Question: I have two pair of arrays. In each pair one array contains the index values referring to another result array while 2nd array contains the score. These are sorted, so that for example in pair one, i can select the 3 best high scores from Array-2 and they will correspond to indexes no 3,7 and 4 respectively.
Now the idea is to combine such pairs e.g Pair-1 and Pair-2, sort them and then select 3 best values.
Like if you see the picture below, in the sorted value array in result the first two highest values correspond to index number 1&6 in array from Pair-2 while 3rd value correspond to index 3 of array from Pair-1.

It would be nice if you could give me some idea about how can i keep track of index numbers of respective arrays in the sorted result. I know how to sort them but really don't know how to go about keeping track of these individual arrays.
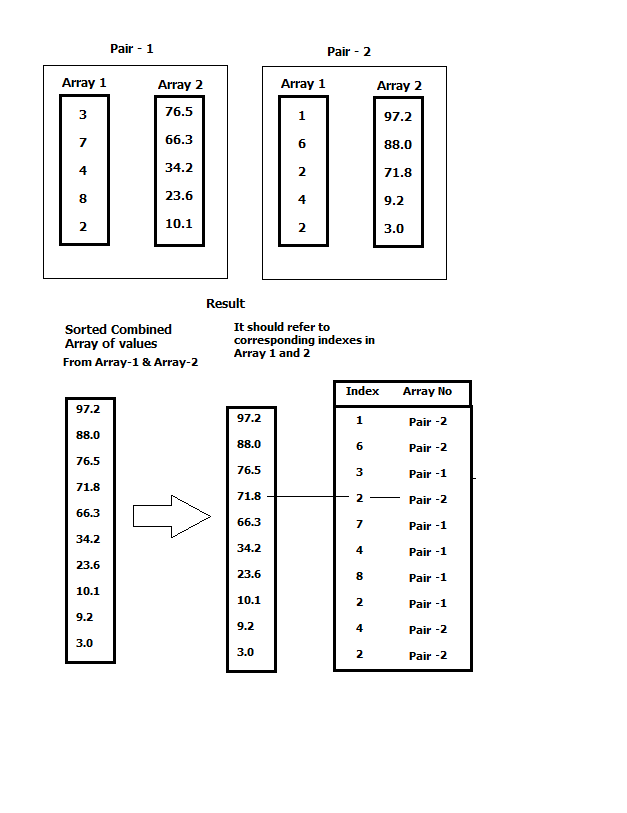
Answer: Think in objects.
If you create a 'Pair' object that has index, value and source array properties you can make it 'Comparable' on the value.
Create 'Pair' objects from your arrays, put them in a 'List' then <URL> it.